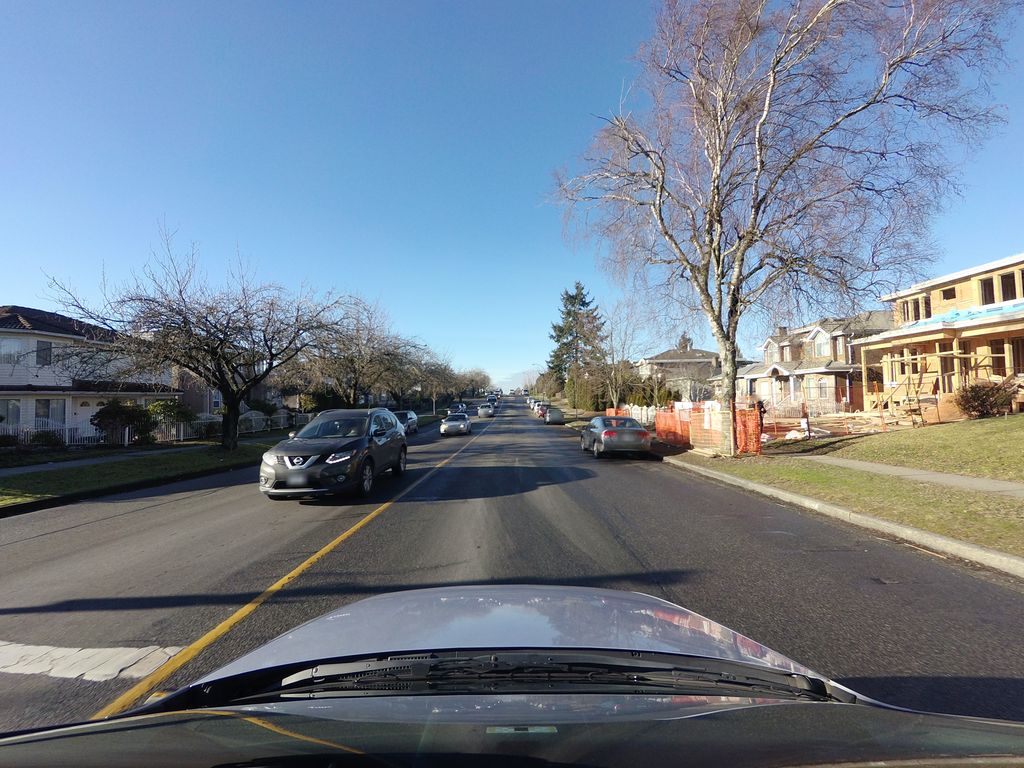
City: vancouver